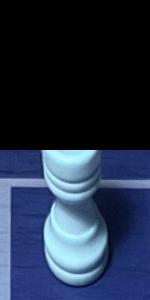
Label: Rook_White